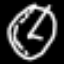
Label: clock